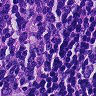
Metastatic tissue present: no